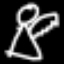
Label: angel